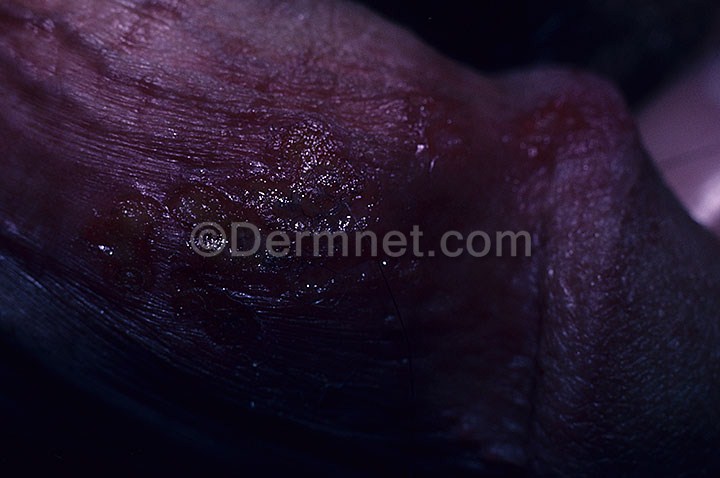
Disease: Herpes HPV and other STDs Photos